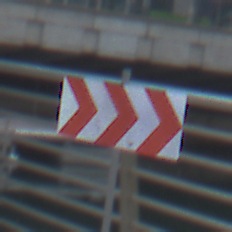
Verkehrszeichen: RichtungstafelnInKurvenGrossLinks
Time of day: MorningAfternoon
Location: Outdoor (Urban)
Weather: PartlyCloudy
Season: NotSpecified
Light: Natural